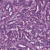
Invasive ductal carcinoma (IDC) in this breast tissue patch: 1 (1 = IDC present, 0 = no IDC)